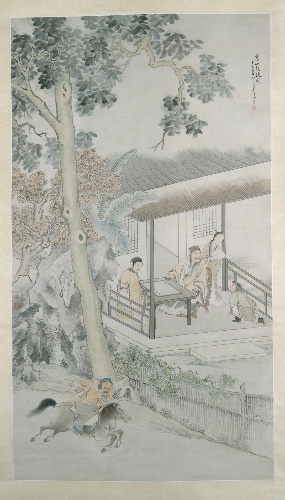
Title: 清　王素　東山報捷圖　軸|Bringing the Message of Victory to Dongshan
Artist: Wang Su
Artist bio: Chinese, 1794–1877
Date: 1862
Object type: Hanging scroll
Classification: Paintings
Medium: Hanging scroll; ink and color on paper
Culture: China
Period: Qing dynasty (1644–1911)
Dimensions: 56 1/2 x 31 3/4 in. (143.5 x 80.6 cm)
Department: Asian Art
Credit line: Gift of Robert Hatfield Ellsworth, in memory of La Ferne Hatfield Ellsworth, 1986
Accession year: 1986
Repository: Metropolitan Museum of Art, New York, NY
Tags: Horses|Games|Men|Women